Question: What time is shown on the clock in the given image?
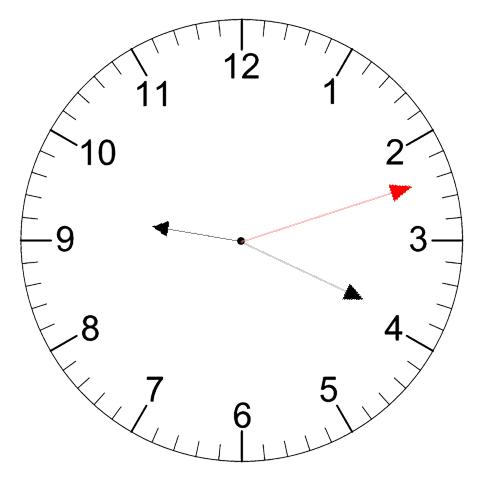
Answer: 09:19:12